Question: After failure using pluploader in <URL>.
After reading up on CORS, I've implemented various headers on my IIS6 server.
What seems to happen is that my script fires the first ('preflight') authorisation request, which fails, but Chrome allows the second ('standard') request to send anyway - Firefox does not. I presume this is actually a bug on behalf of Chrome, but at least it has allowed me to work out that my script is working correctly.
Here is the first (preflight) request as seen in Chrome and FF:
'''
OPTIONS /frog/LOTS/upload/php.php HTTP/1.1
Host: staff.curriculum.local
User-Agent: Mozilla/5.0 (Windows NT 6.1; rv:14.0) Gecko/20100101 Firefox/14.0.1
Accept: text/html,application/xhtml+xml,application/xml;q=0.9,*/*;q=0.8
Accept-Language: en-us,en;q=0.5
Accept-Encoding: gzip, deflate
Connection: keep-alive
Origin: http://frogserver.curriculum.local
Access-Control-Request-Method: POST
Access-Control-Request-Headers: cache-control,x-requested-with
Pragma: no-cache
Cache-Control: no-cache
'''
The 'Access-Control...' headers are those that I've added to IIS.
And here are my response headers:
'''
HTTP/1.1 403 Forbidden
Content-Length: 1758
Content-Type: text/html
Server: Microsoft-IIS/6.0
x-powered-by: ASP.NET
Access-Control-Allow-Origin: http://frogserver.curriculum.local
Access-Control-Allow-Credentials: true
Access-Control-Allow-Headers: Origin, X-Requested-With, Content-Type, Accept, Cache-Control
Access-Control-Allow-Methods: OPTIONS, GET, POST
Access-Control-Expose-Headers: Origin, X-Requested-With
Date: Mon, 22 Apr 2013 15:19:20 GMT
'''
I've tried to compare the two side by side but I can't find any missing headers which would cause the 'preflight' request to return a '403 Forbidden' error.

I haven't included my PHP source as it's a lot of code. Suffice to say that it does work in Chrome and that the file is correctly uploaded, so the script be correct. The only thing which may be worth mentioning is that I've got a 'header("Content-Type: text/plain");' at the start of my script. Changing that to 'text/html' makes no difference to Chrome nor FireFox.
The JavaScript is quite straightforward:
'''
$('#jquery-wrapped-fine-uploader').fineUploader({
request: {
endpoint: 'http://staff.curriculum.local/frog/LOTS/upload/php.php'
},
cors: {
expected: true, //all requests are expected to be cross-domain requests
sendCredentials: true //if you want cookies to be sent along with the request
}
});
'''
Can anyone help? I've spent literally 8 hours on this single problem today and I'm >< close to ripping my own face off....!!
Thanks in advance,
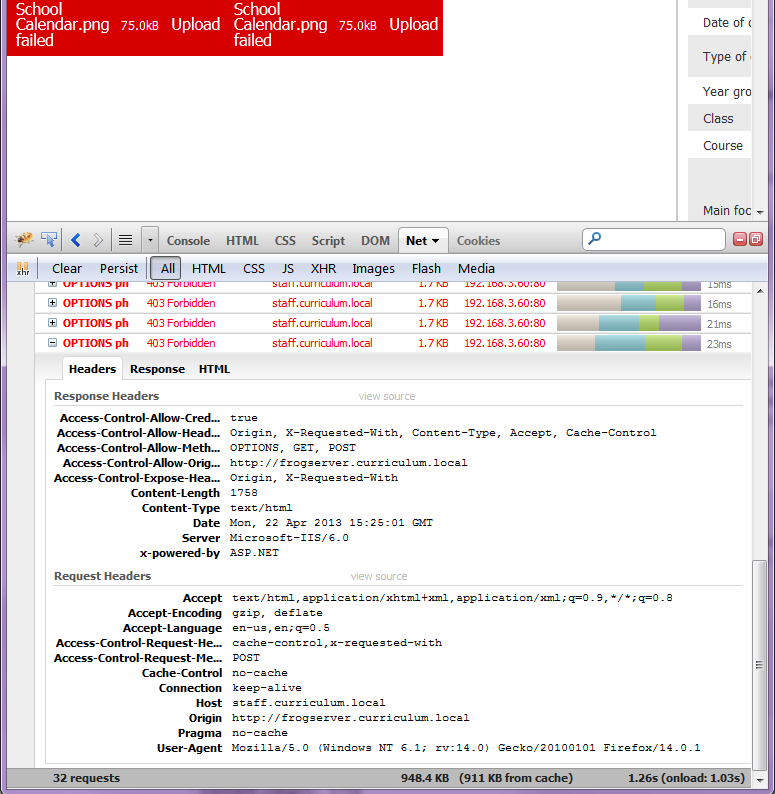
Answer: It's taken me a week, but I've finally found the problem.
By default, (or .asp(x) for that matter).
As such, it wasn't recognising the 'OPTIONS' preflight call at all.
To change this value in IIS6, follow these steps:
1. In the IIS Manager, go to your root web site directory. Right-click it and select "Properties"
2. Go to the Home Directory tab, then select the "Configuration" button at the bottom
3. Find the relevant file extension of the script you're trying to communicate with, such as .php or .asp and click "edit"
4. Add OPTIONS to the list of available verbs (should now display something like REQUEST, GET, POST, OPTIONS)
5. Add the code below to your PHP script to determine responses from IE
I couldn't get Internet Explorer working without the following code in my PHP script:
'''
/* Is the request from Internet Explorer? */
if( !isset( $_SERVER['HTTP_X_REQUESTED_WITH'] )
|| ( isset($_SERVER['HTTP_X_REQUESTED_WITH']) && $_SERVER['HTTP_X_REQUESTED_WITH'] != "XMLHttpRequest" ) ) {
/* If so, we need to send a UUID and iframe XSS response script... */
header("Content-Type: text/html");
/* This needs some extra security, for sure */
if( $result["success"] == "true" )
$result["uuid"] = $_POST["qquuid"];
echo htmlspecialchars(json_encode($result), ENT_NOQUOTES);
echo "<script src='iframe.xss.response-3.4.1.js'></script>";
} else {
/* Otherwise, we can just echo the json'd result */
echo htmlspecialchars(json_encode($result), ENT_NOQUOTES);
}
'''
I've given Ray Nicholus the 50 point bounty as although I didn't find his manner particularly helpful, he was right all along. However, for purposes of others viewing this post with a similar issue, I'll mark my answer as correct.